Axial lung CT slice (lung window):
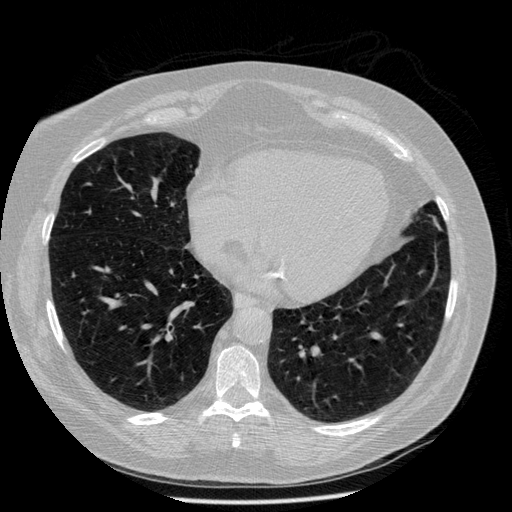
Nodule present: no